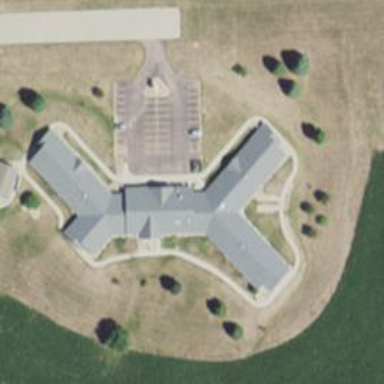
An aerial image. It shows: Nursing home.